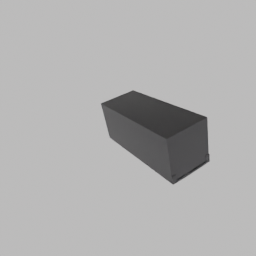
Label: appliances